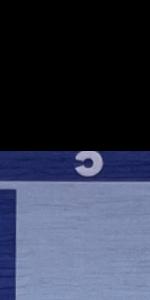
Label: Empty